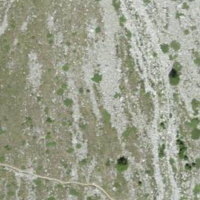
EUNIS habitat code: 31
Species observed at this site:
Centaurea uniflora